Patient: sex M, age 57
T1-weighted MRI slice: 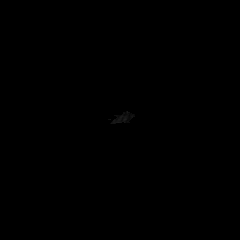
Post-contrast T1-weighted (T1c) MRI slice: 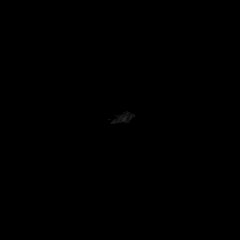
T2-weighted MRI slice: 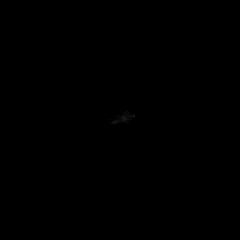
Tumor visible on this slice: no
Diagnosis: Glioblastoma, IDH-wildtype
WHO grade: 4